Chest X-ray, PA view. Patient: 71 years old, sex M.
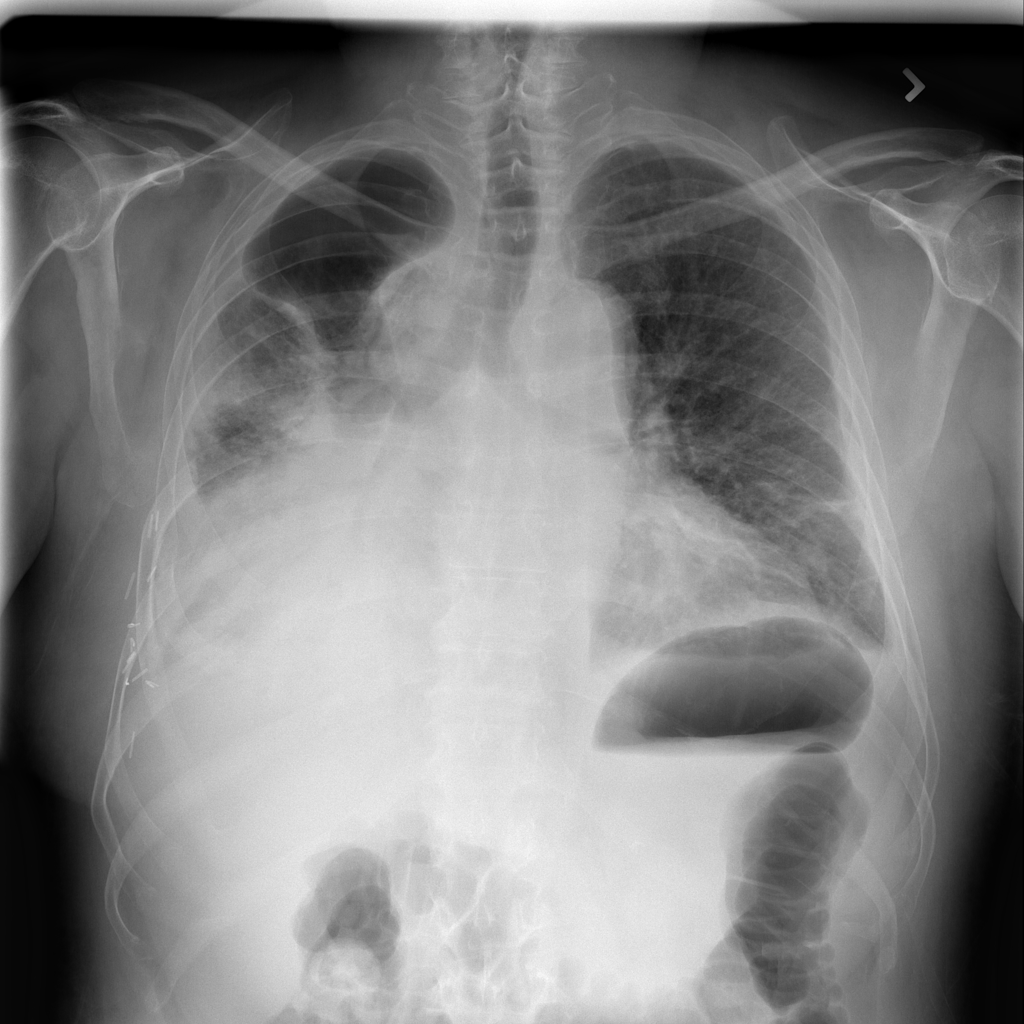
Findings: Effusion